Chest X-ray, PA view. Patient: 67 years old, sex M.
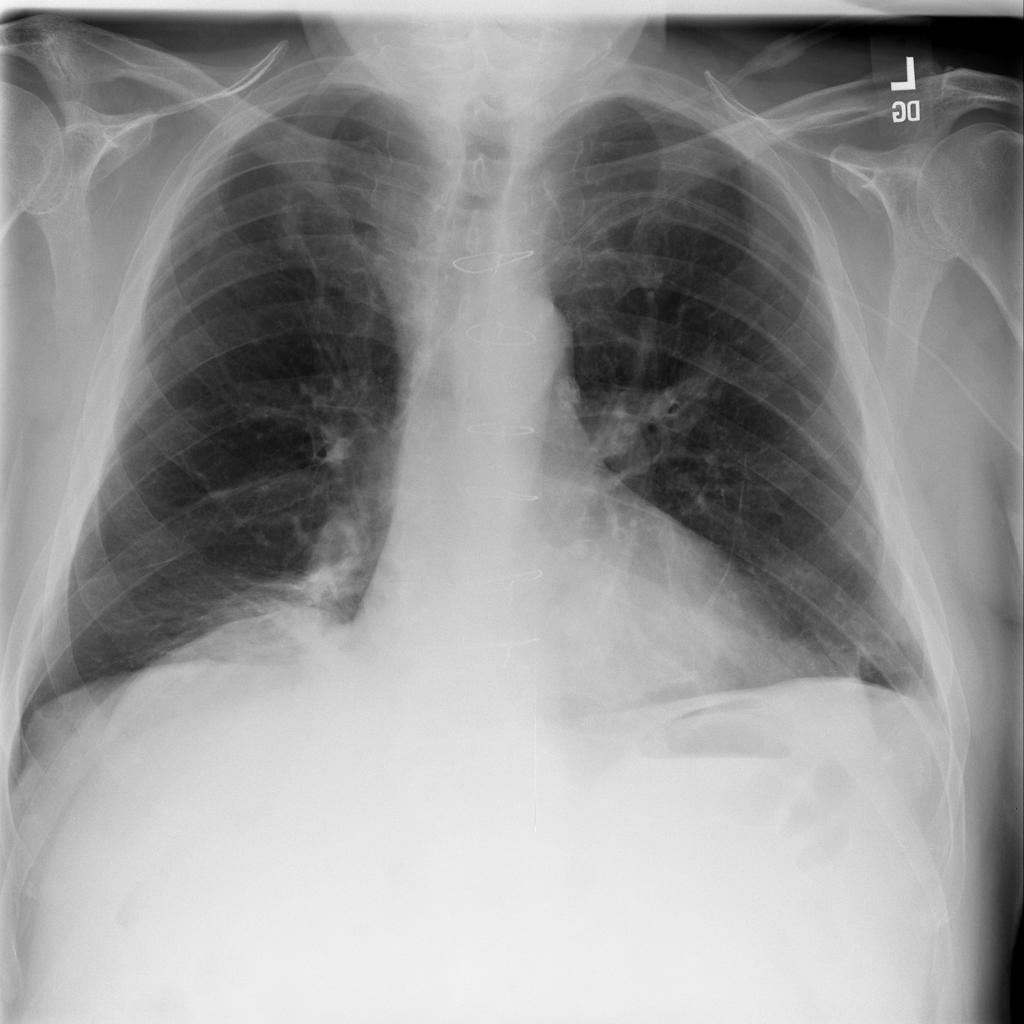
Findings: Infiltration, Nodule